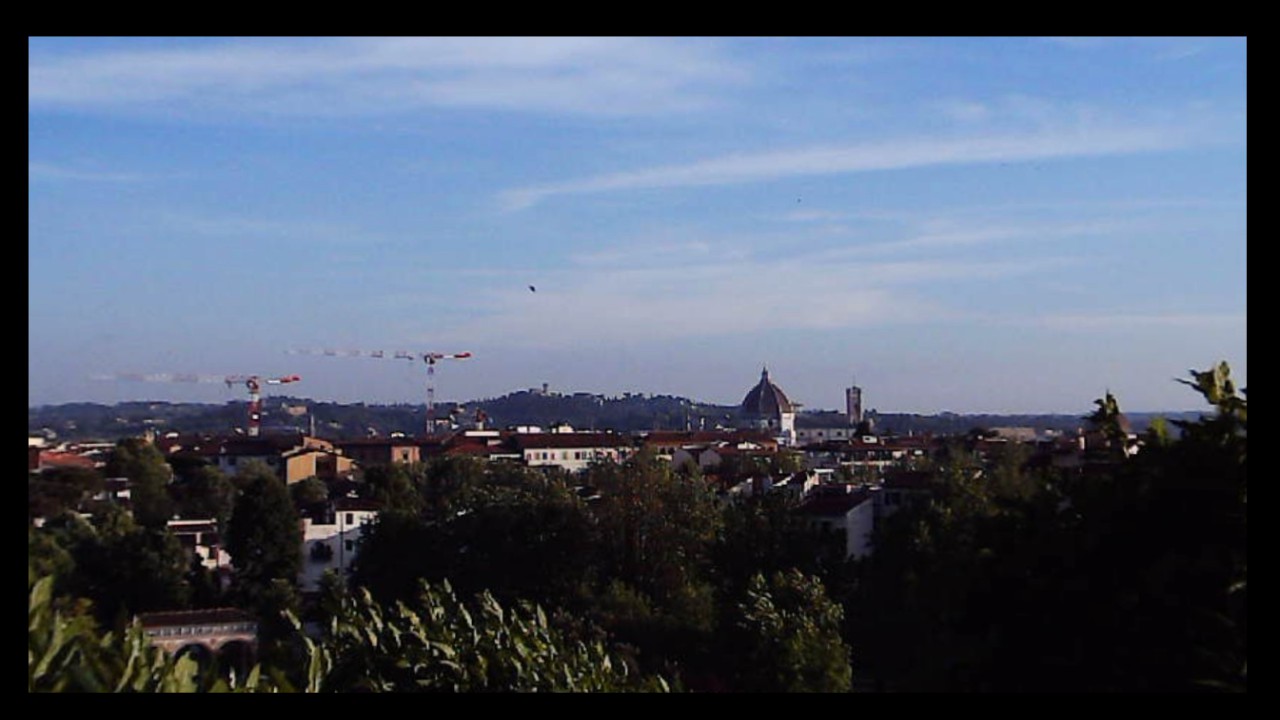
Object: Betafpv air75